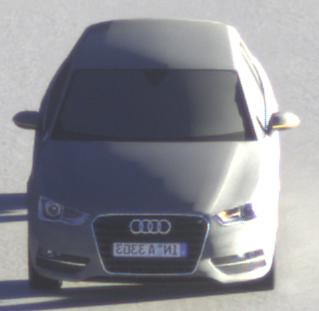
Make: Audi
Model: A3 1.2 TFSI
Detailed model: A3 (8V)
Model produced from: 2013/02
Model produced until: 2014/05
Doors: 3
Color: gray
Road condition: dry road
Daytime: sunrise or sunset
Contrast: high contrast